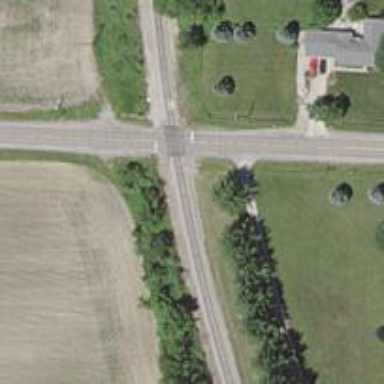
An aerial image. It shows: Road with stop sign.